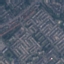
Label: Residential